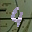
Label: 4